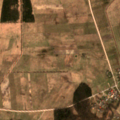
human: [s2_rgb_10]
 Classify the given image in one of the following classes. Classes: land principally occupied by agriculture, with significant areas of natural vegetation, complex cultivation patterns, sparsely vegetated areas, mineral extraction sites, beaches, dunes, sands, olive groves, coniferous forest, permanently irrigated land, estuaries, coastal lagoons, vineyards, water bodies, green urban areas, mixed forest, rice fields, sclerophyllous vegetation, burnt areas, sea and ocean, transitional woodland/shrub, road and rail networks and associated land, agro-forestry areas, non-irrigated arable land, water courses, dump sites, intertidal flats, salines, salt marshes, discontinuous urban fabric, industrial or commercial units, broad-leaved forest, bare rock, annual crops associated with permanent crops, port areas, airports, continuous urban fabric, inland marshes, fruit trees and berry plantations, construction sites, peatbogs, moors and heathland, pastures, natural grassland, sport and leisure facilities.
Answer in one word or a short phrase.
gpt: discontinuous urban fabric, non-irrigated arable land, pastures, broad-leaved forest, coniferous forest